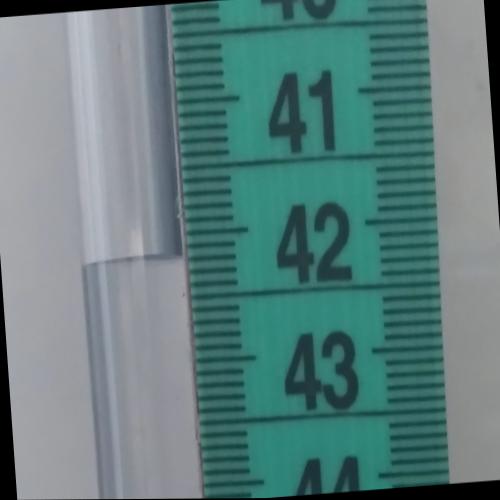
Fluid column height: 42.2 cm